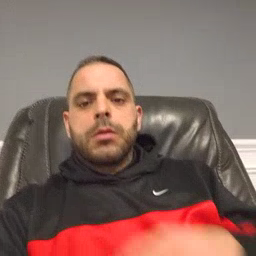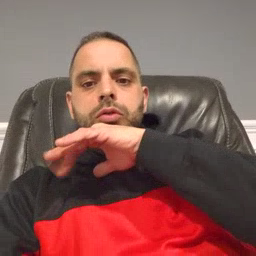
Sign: dirty